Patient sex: M
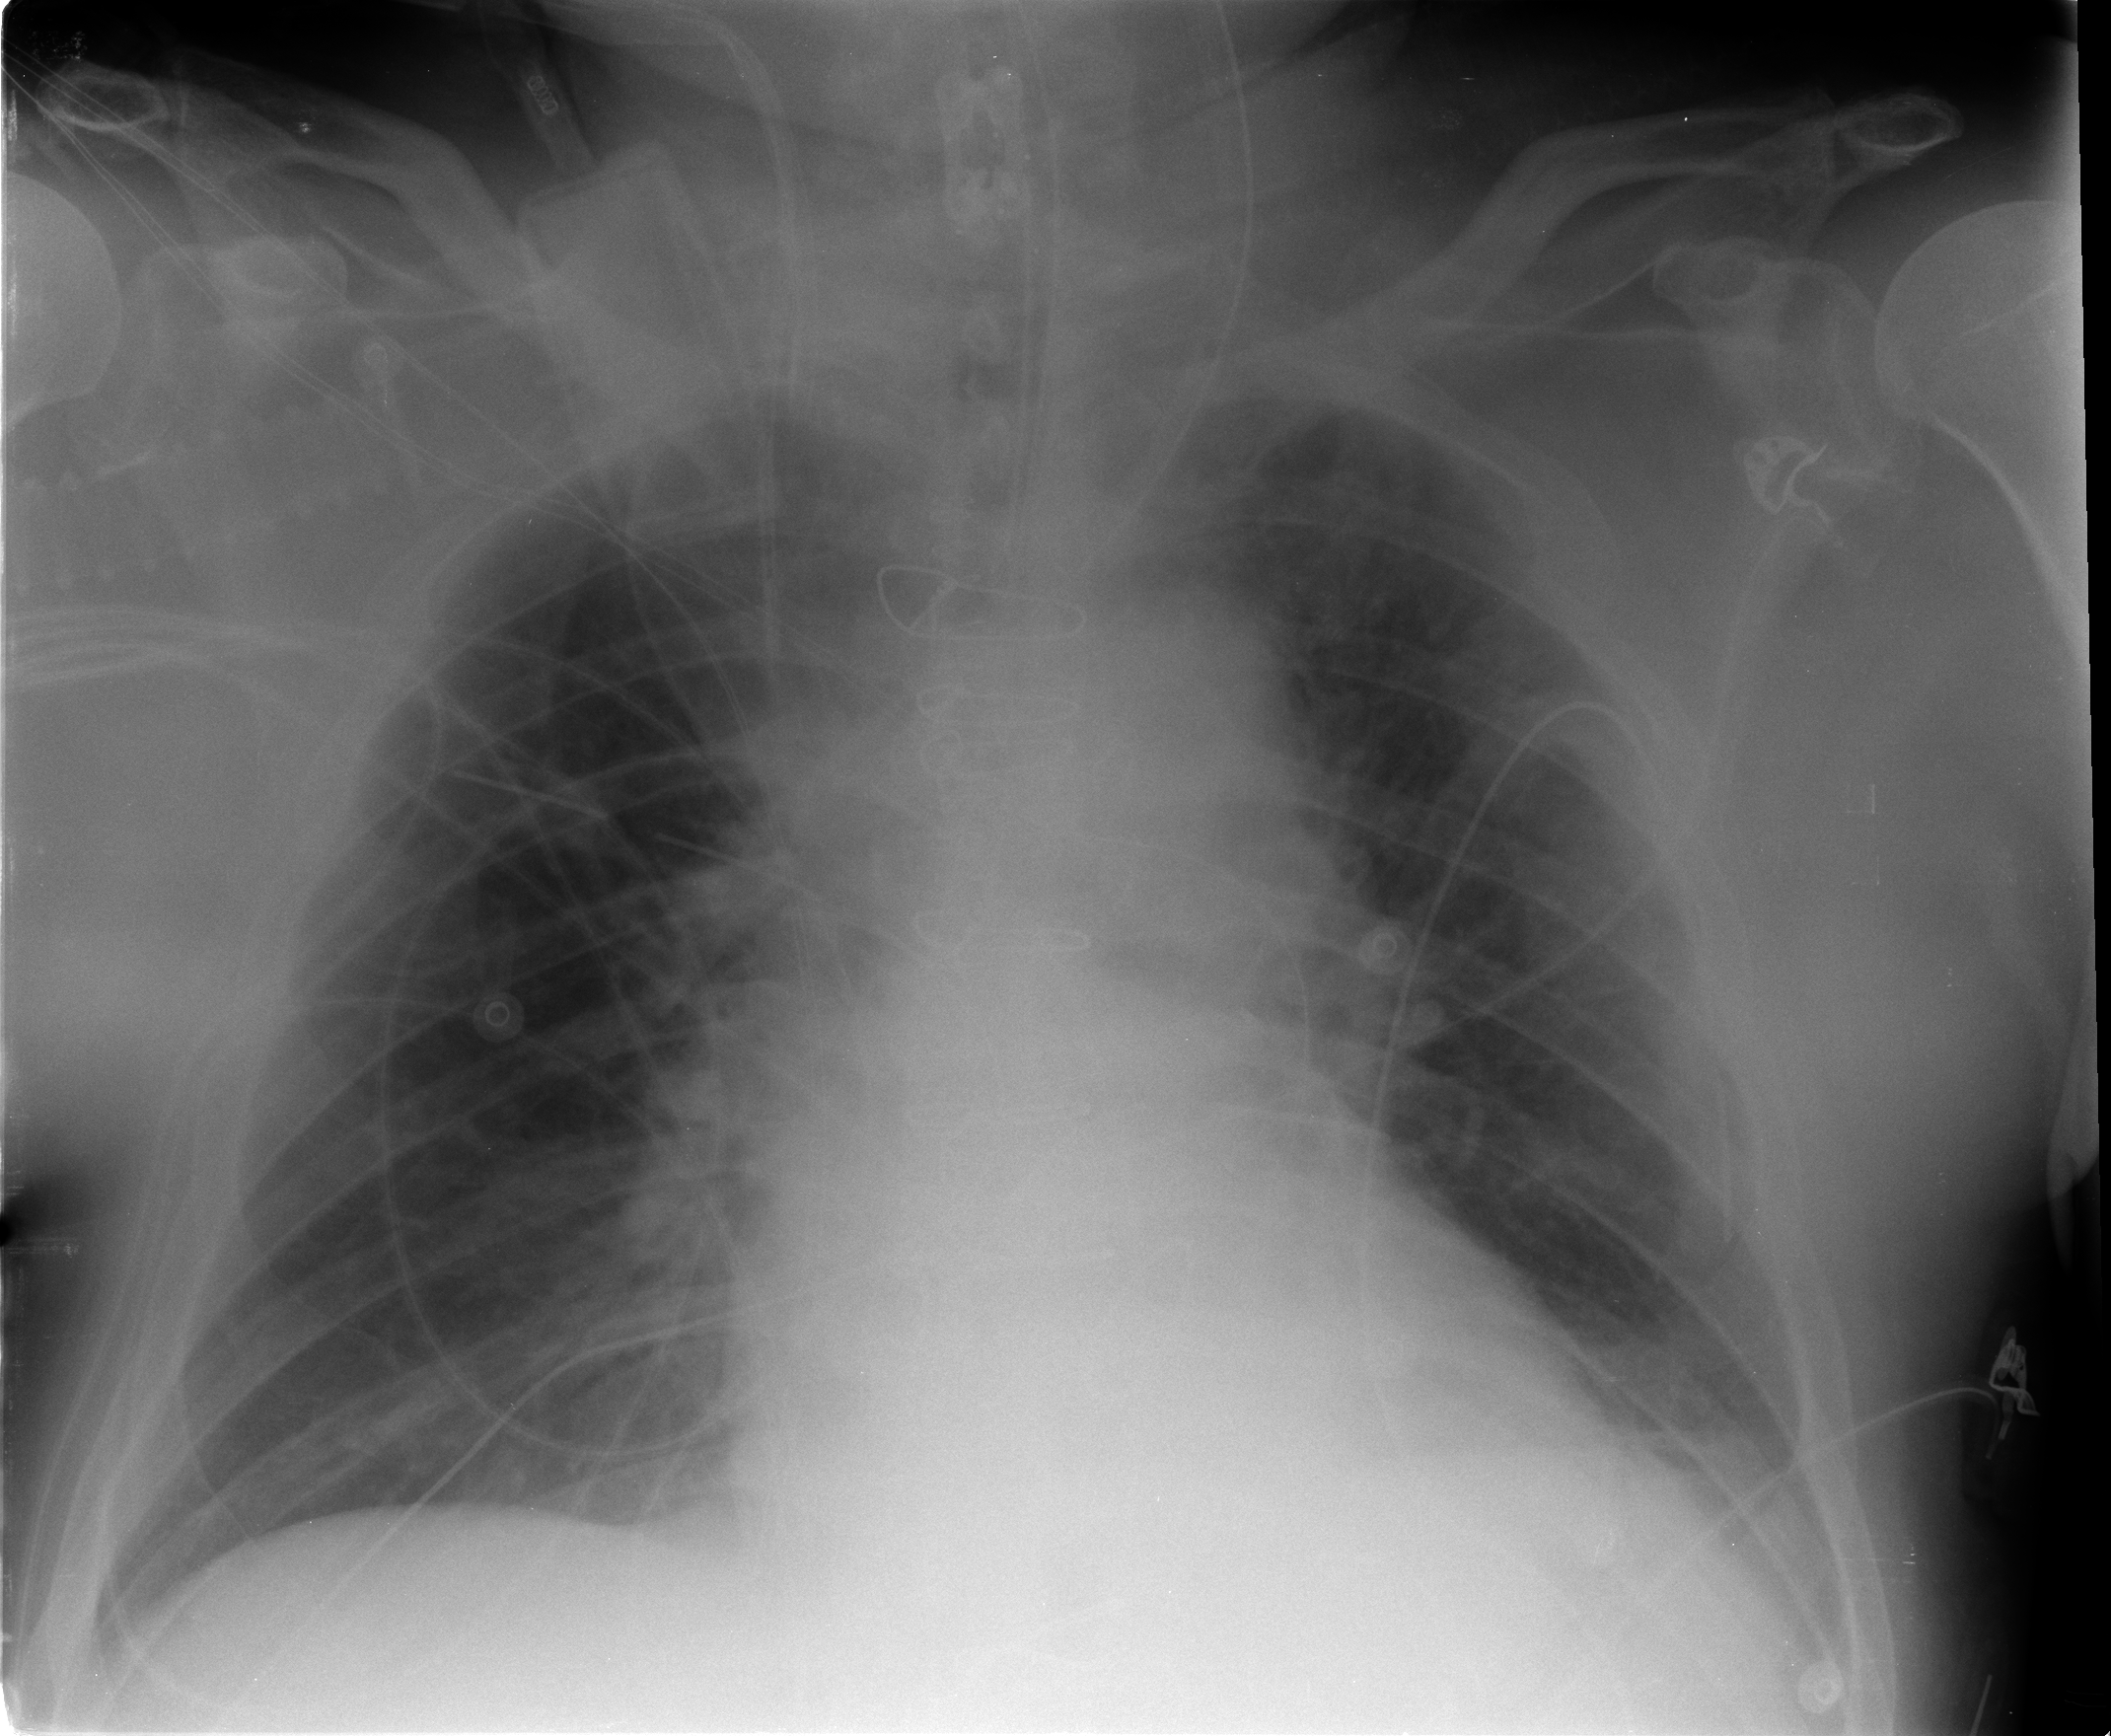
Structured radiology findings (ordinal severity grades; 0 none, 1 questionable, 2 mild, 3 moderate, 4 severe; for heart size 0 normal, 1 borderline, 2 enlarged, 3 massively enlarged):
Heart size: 0
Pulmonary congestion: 0
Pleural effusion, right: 0
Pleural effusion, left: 1
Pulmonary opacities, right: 0
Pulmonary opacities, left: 0
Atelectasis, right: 0
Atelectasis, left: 1